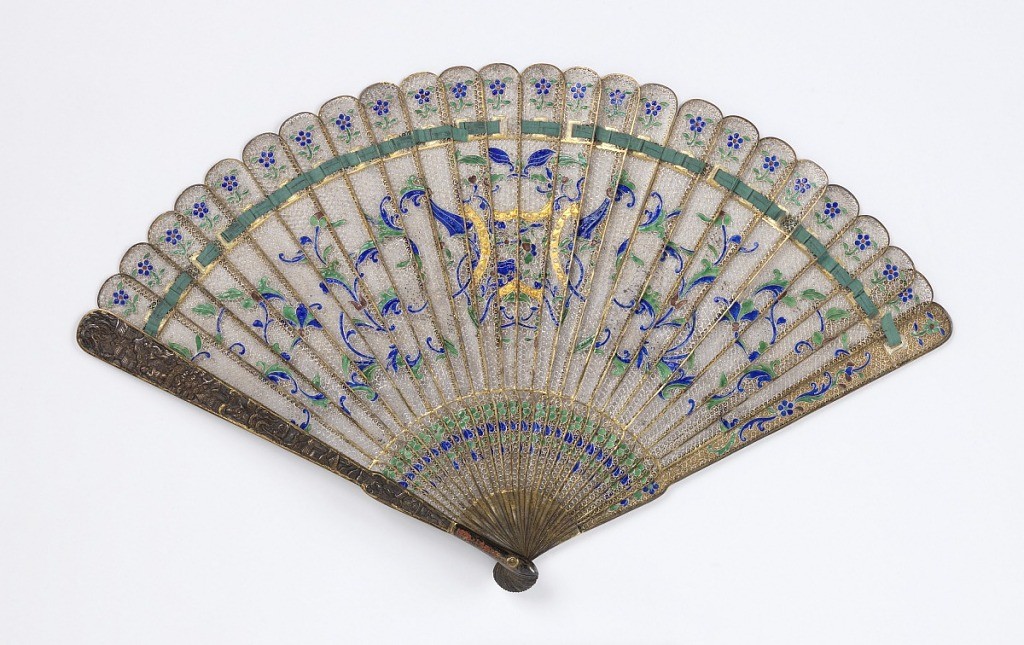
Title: Brisé fan
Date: late 18th–early 19th century
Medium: Metal filigree sticks with polychrome enamel, molded and engraved metal guards, silk ribbon
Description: Brisé fan. Metal filigree sticks with polychrome enamel. Guards are solid metal molded with landscape, figures and engraving.Green connecting ribbon.